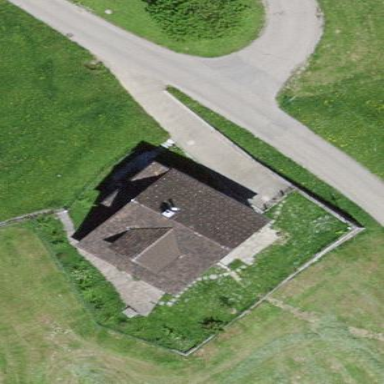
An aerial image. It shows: Detached building with gabled roof.